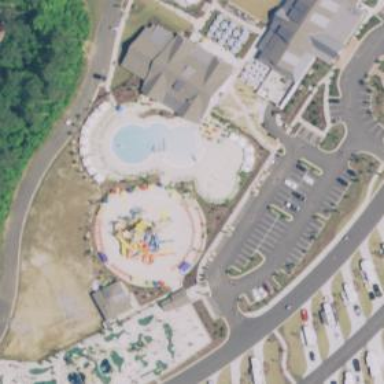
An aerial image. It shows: Water slide attraction.